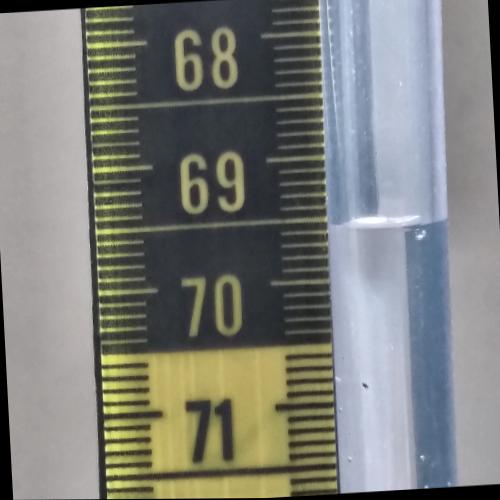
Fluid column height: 69.6 cm